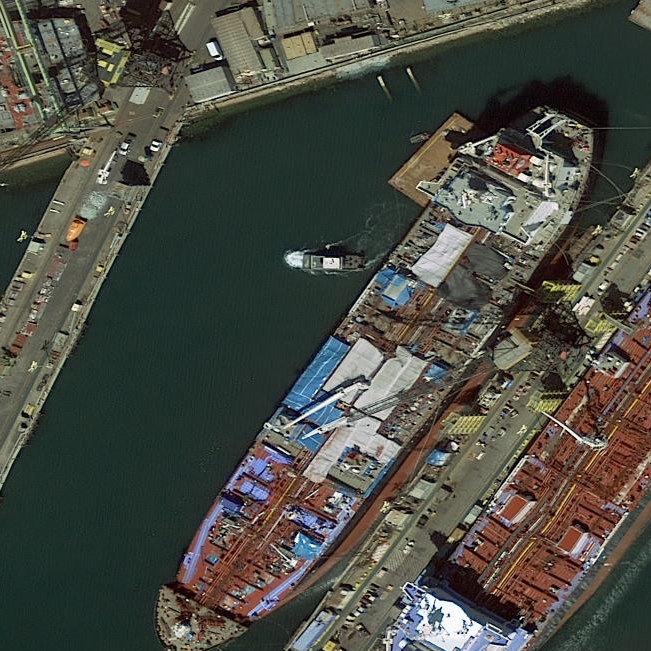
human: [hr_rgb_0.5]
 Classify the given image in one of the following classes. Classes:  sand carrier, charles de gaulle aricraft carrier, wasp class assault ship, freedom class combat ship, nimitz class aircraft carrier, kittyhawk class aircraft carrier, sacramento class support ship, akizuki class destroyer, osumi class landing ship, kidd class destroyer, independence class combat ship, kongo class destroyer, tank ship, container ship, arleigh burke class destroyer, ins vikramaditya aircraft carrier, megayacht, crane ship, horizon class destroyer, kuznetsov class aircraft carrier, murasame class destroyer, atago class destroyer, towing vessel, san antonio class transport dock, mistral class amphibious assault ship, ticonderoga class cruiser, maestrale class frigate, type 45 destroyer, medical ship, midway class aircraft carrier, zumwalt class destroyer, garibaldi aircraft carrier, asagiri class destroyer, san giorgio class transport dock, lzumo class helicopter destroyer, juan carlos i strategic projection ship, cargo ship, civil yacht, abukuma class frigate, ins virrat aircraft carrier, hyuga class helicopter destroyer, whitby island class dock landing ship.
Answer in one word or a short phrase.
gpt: Cargo ship